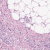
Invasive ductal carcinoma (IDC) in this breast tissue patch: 1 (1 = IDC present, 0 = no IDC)